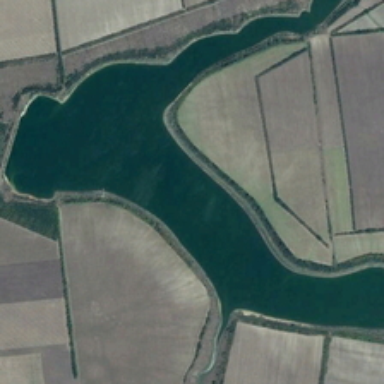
Some green trees and some pieces of yellow farmlands are in two sides of a curved river .